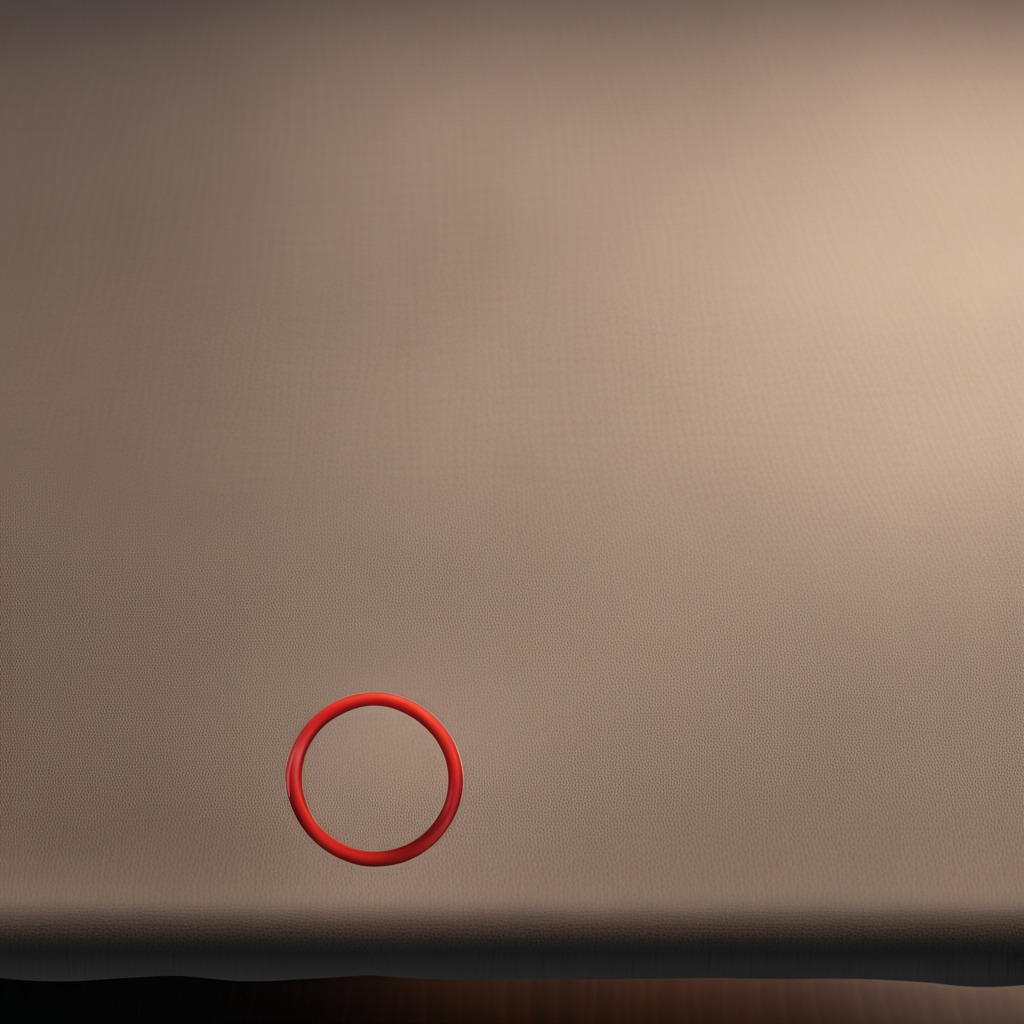
A rubber O-ring is lying on the wooden table.